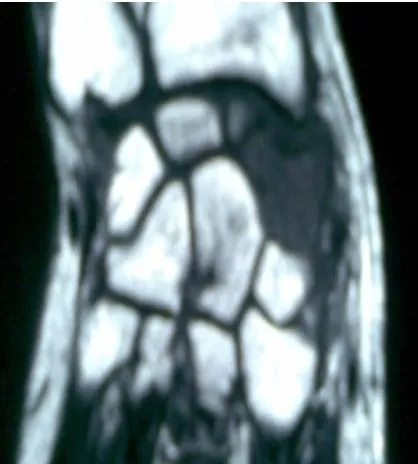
T1-weighted sagittal magnetic resonance image. This image demonstrates a focal lesion of low signal intensity in the carpal scaphoid, with surrounding low-signal-intensity edema in a Moroccan patient with an osteoblastoma of scaphoid of the carpus.
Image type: radiology (mri)